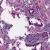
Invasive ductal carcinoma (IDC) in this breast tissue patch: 1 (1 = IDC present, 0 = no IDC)